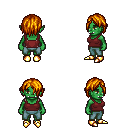
a pixel art fantasy rpg character, female body template, orc, green skin, maroon pirate shirt, teal pants, dark blonde bangs hairstyle, gold boots, four views (front, back, left, right), 2x2 character sprite sheet, small pixel art, hard edges, no anti-aliasing